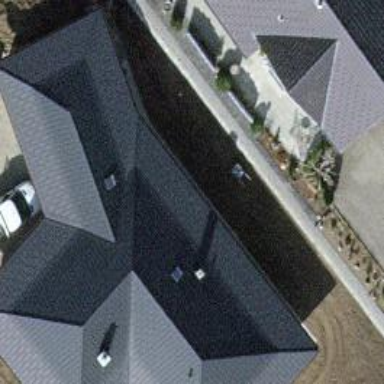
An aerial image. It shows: View of roof edge.